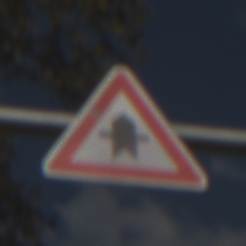
Verkehrszeichen: Vorfahrt
Umgebung: Outdoor, Nature
Tageszeit: MorningAfternoon
Wetter: PartlyCloudy
Licht: Natural
Jahreszeit: NotSpecified
Kontrast: HighContrast